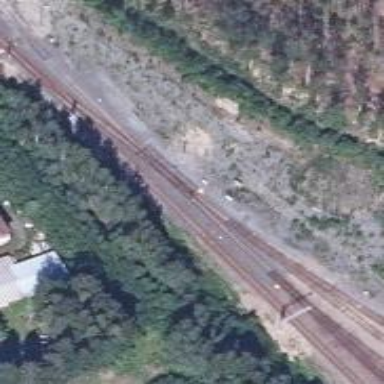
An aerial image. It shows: Railway siding for service.